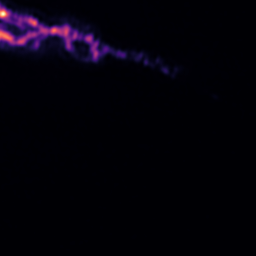
Label: Super-resolution ER image